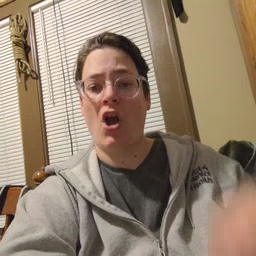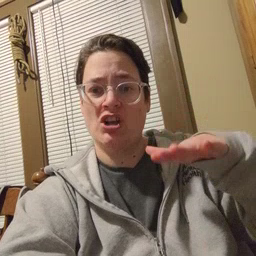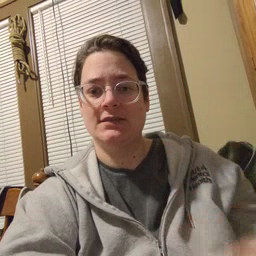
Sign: on